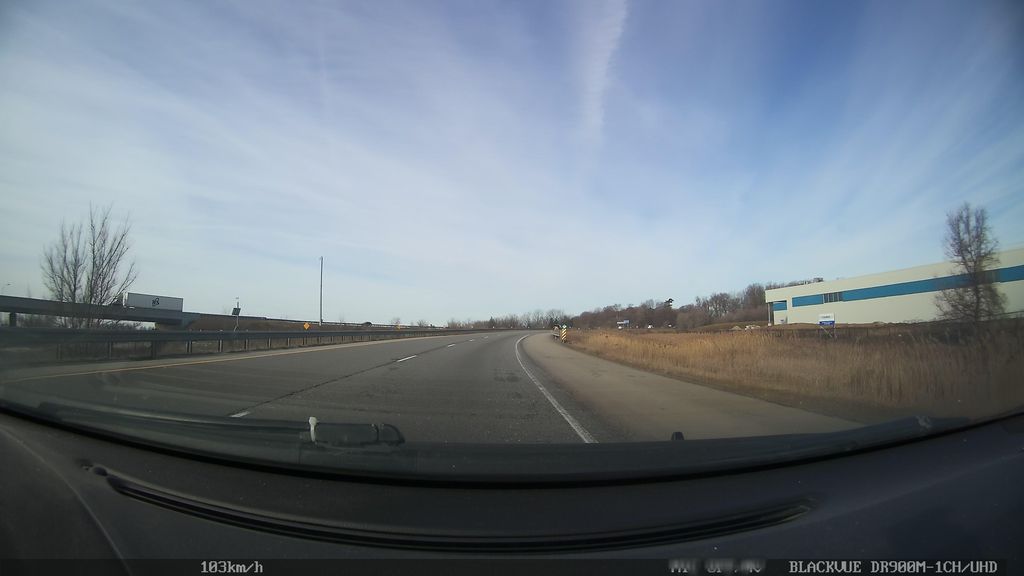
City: kitchener-waterloo